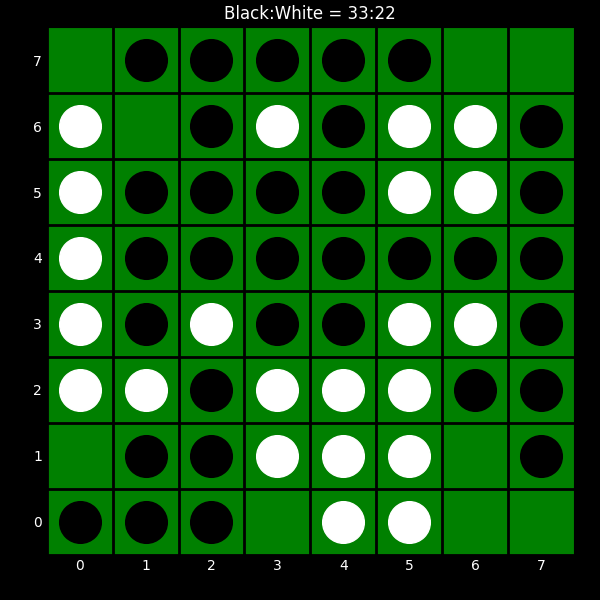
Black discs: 33
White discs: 22